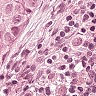
Metastatic tissue present: yes